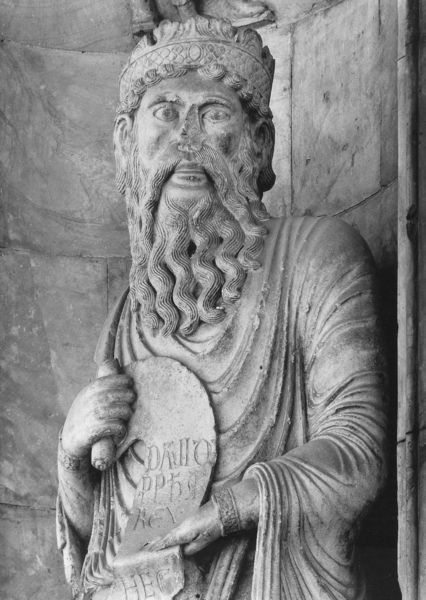
Titel: Propheten der Westfassade, Fidenza Dom
Standort: Fidenza, Dom S. Donnino (EU - I - Emilia-Romagna)
Schlagwörter: hand, mann, finger, nase, ohr, profil, blick, tuch, bart, hemd, augen, falten, stein, ärmel, hände, figur, gewand, haare, krone, lippen, locken, ohren, skulptur, statue, schrift, könig, tafel, schnurbart, inschrift, nische, schild, scheibe, kathedrale, rolle, kaputt, werkzeug, toga, griechisch, romanik, schriftrolle, david, tunika, spruchband, könitg, rollle